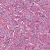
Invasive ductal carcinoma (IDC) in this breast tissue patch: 1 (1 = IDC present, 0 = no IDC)